Question: I'm trying to customise an 'Entry' field for iOS platform with 'Visual=Material' enabled.
I tried via 'CustomRenderer' but since is iOS platform I don't know to how to reach, for example, to modify the material bottom border color without modifying the whole text color for the control.
'''
[assembly: ExportRenderer(typeof(Entry), typeof(CustomMaterialEntryRenderer), new[] { typeof(VisualMarker.MaterialVisual) })]
public class CustomMaterialEntryRenderer : MaterialEntryRenderer
{
protected override void OnElementChanged(ElementChangedEventArgs<Entry> e)
{
base.OnElementChanged(e);
if (Control == null || e.NewElement == null) return;
Layer.BorderColor = Color.FromHex("#cedee7").ToCGColor();
}
}
'''
To be clear enough, just in case, I want the bottom line for example in red and text in black.

Thanks in advance!
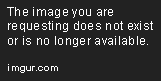
Answer: It seems an existing issue that the 'CustomRenderer' will never been called .We will focus on this issue .
### Workaround 1:
If you just want to set the underline color of 'Entry' . It is unnecessary to set 'Visual=Material'.You just need to create a default of 'Entry'.
'''
if (Control != null)
{
Control.BorderStyle = UITextBorderStyle.None;
UIView lineView = new UIView()
{
Frame = new CGRect(0, Element.HeightRequest - 1, Element.WidthRequest, 1),
BackgroundColor = UIColor.Red,
};
Control.AddSubview(lineView);
}
'''
Don't forget to set the 'WidthRequest' and 'HeightRequest' in xaml.
### Workaround 2
Fortunately,there are many plugin of Material Controls from nuget. And you can download and use it directly . For example <URL>
Download the package from Nuget Manager (make sure to check the include prerelease)
<URL>
And set the property AccentColor to change the under line color
'''
<local:MaterialEntry IsPassword="True" Placeholder="email" AccentColor="Red"/>
'''